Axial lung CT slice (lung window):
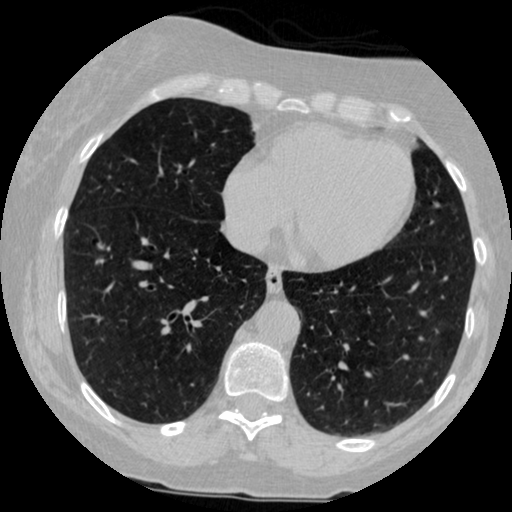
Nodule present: no